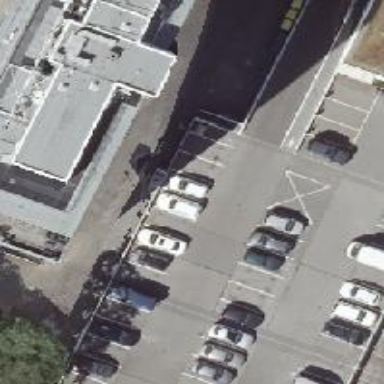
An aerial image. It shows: Parking aisle designated as service road.